Question: I'm using this <URL>. By default, it shows tooltip on hover.
Here is what I'm trying to achieve -
1. Show tooltip only on click (partially working but tooltip should be be above the mouse cursor. I couldn't figure out how to get mouse cursor position.)
2. Let the tooltip opens until user explicitly clicks on close.
Code: <URL>
'''
$('#map').vectorMap({
map: "us_aea_en",
backgroundColor: "transparent",
regionStyle: {
initial: {
fill: "#818486"
}
},
onRegionClick: function (e, code) {
var map = $('#map').vectorMap('get', 'mapObject');
map.tip.show();
map.tip.html(code + "<p>Click to Close</p>");
},
onRegionTipShow: function (e, tip, code) {
e.preventDefault();
}
});
'''

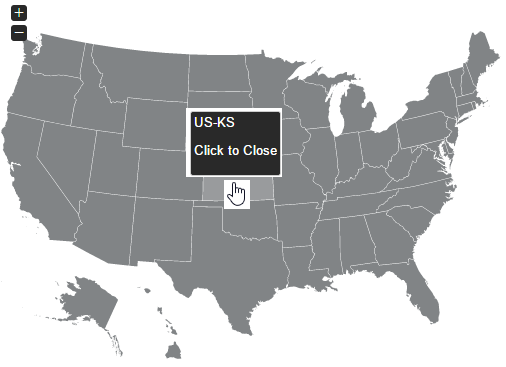
Answer: I got it working the way you want and updated your fiddle: <URL>
'''
$('#map').vectorMap({
map: "us_aea_en",
backgroundColor: "transparent",
regionsSelectable: true,
regionsSelectableOne: true,
regionStyle: {
initial: {
fill: "#818486"
},
selected: {
fill: "#C0C0C0"
}
},
onRegionClick: function (e, code) {
var map = $('#map').vectorMap('get', 'mapObject');
var customTip=$('#customTip');
customTip.css({
left: left,
top: top
})
customTip.html(map.tip.text());
customTip.show();
customTip.append(code + "<p>Click to Close</p>");
customTip.children("p").click(function(){
map.clearSelectedRegions();
customTip.hide();
})
},
onRegionTipShow: function (e, tip, code) {
e.preventDefault();
}
});
var left,top;
$('#map').vectorMap('get', 'mapObject').container.mousemove(function(e){
left = e.pageX - 40;
top = e.pageY - 60;
});
'''
'''
<div id="map"></div>
<div id="x"></div>
<div id="y"></div>
<div id="customTip" class="jvectormap-tip"></div>
'''
'''
#map {
width: 500px;
height: 400px;
}
'''